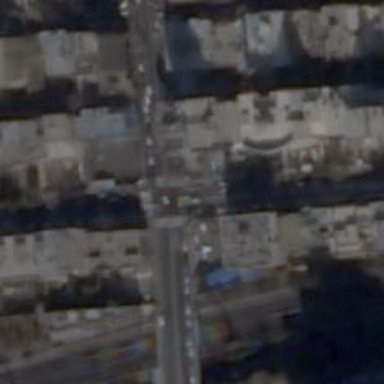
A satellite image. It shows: Marked crossing on the road.